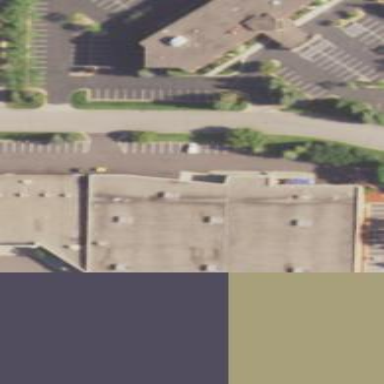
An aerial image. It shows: Retail building that houses furniture shop.